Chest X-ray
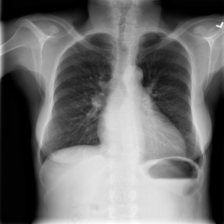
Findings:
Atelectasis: negative
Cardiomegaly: negative
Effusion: negative
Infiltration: negative
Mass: negative
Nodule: negative
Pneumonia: negative
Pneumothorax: negative
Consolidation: negative
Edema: negative
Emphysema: negative
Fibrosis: negative
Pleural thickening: negative
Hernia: negative